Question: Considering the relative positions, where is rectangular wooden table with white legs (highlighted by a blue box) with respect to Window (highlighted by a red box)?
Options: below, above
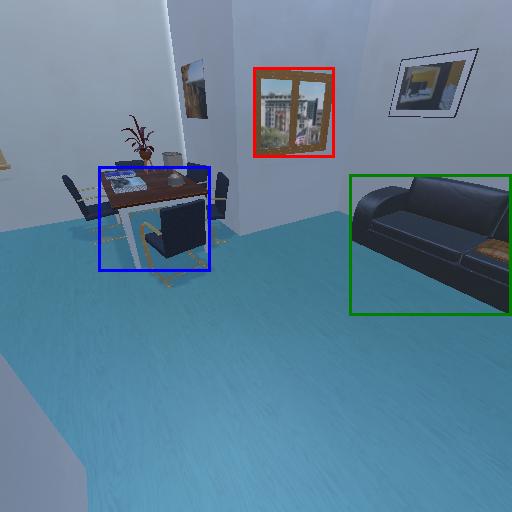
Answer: below